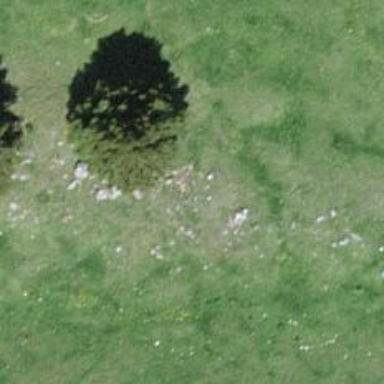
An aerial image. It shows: Needle-leaved tree in natural setting.